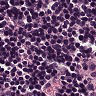
Metastatic tissue present: no